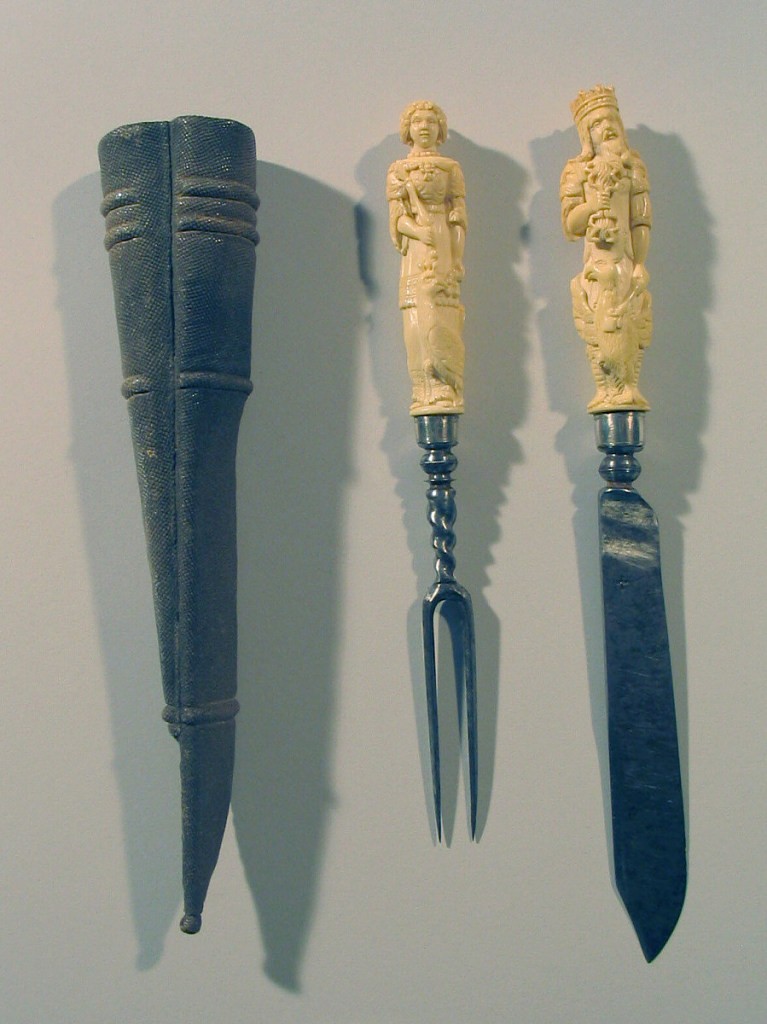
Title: Case
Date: ca. 1595–1700
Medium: shark skin
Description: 1985-103-176-a: Shagreen case for two implements, pointed tip.50;     1985-103-176-b: Sabre-shaped blade with straight upper edge; globu...;     1985-103-176-c: Two long tines, curved shoulders. Spiral-shaped ne...